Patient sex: F
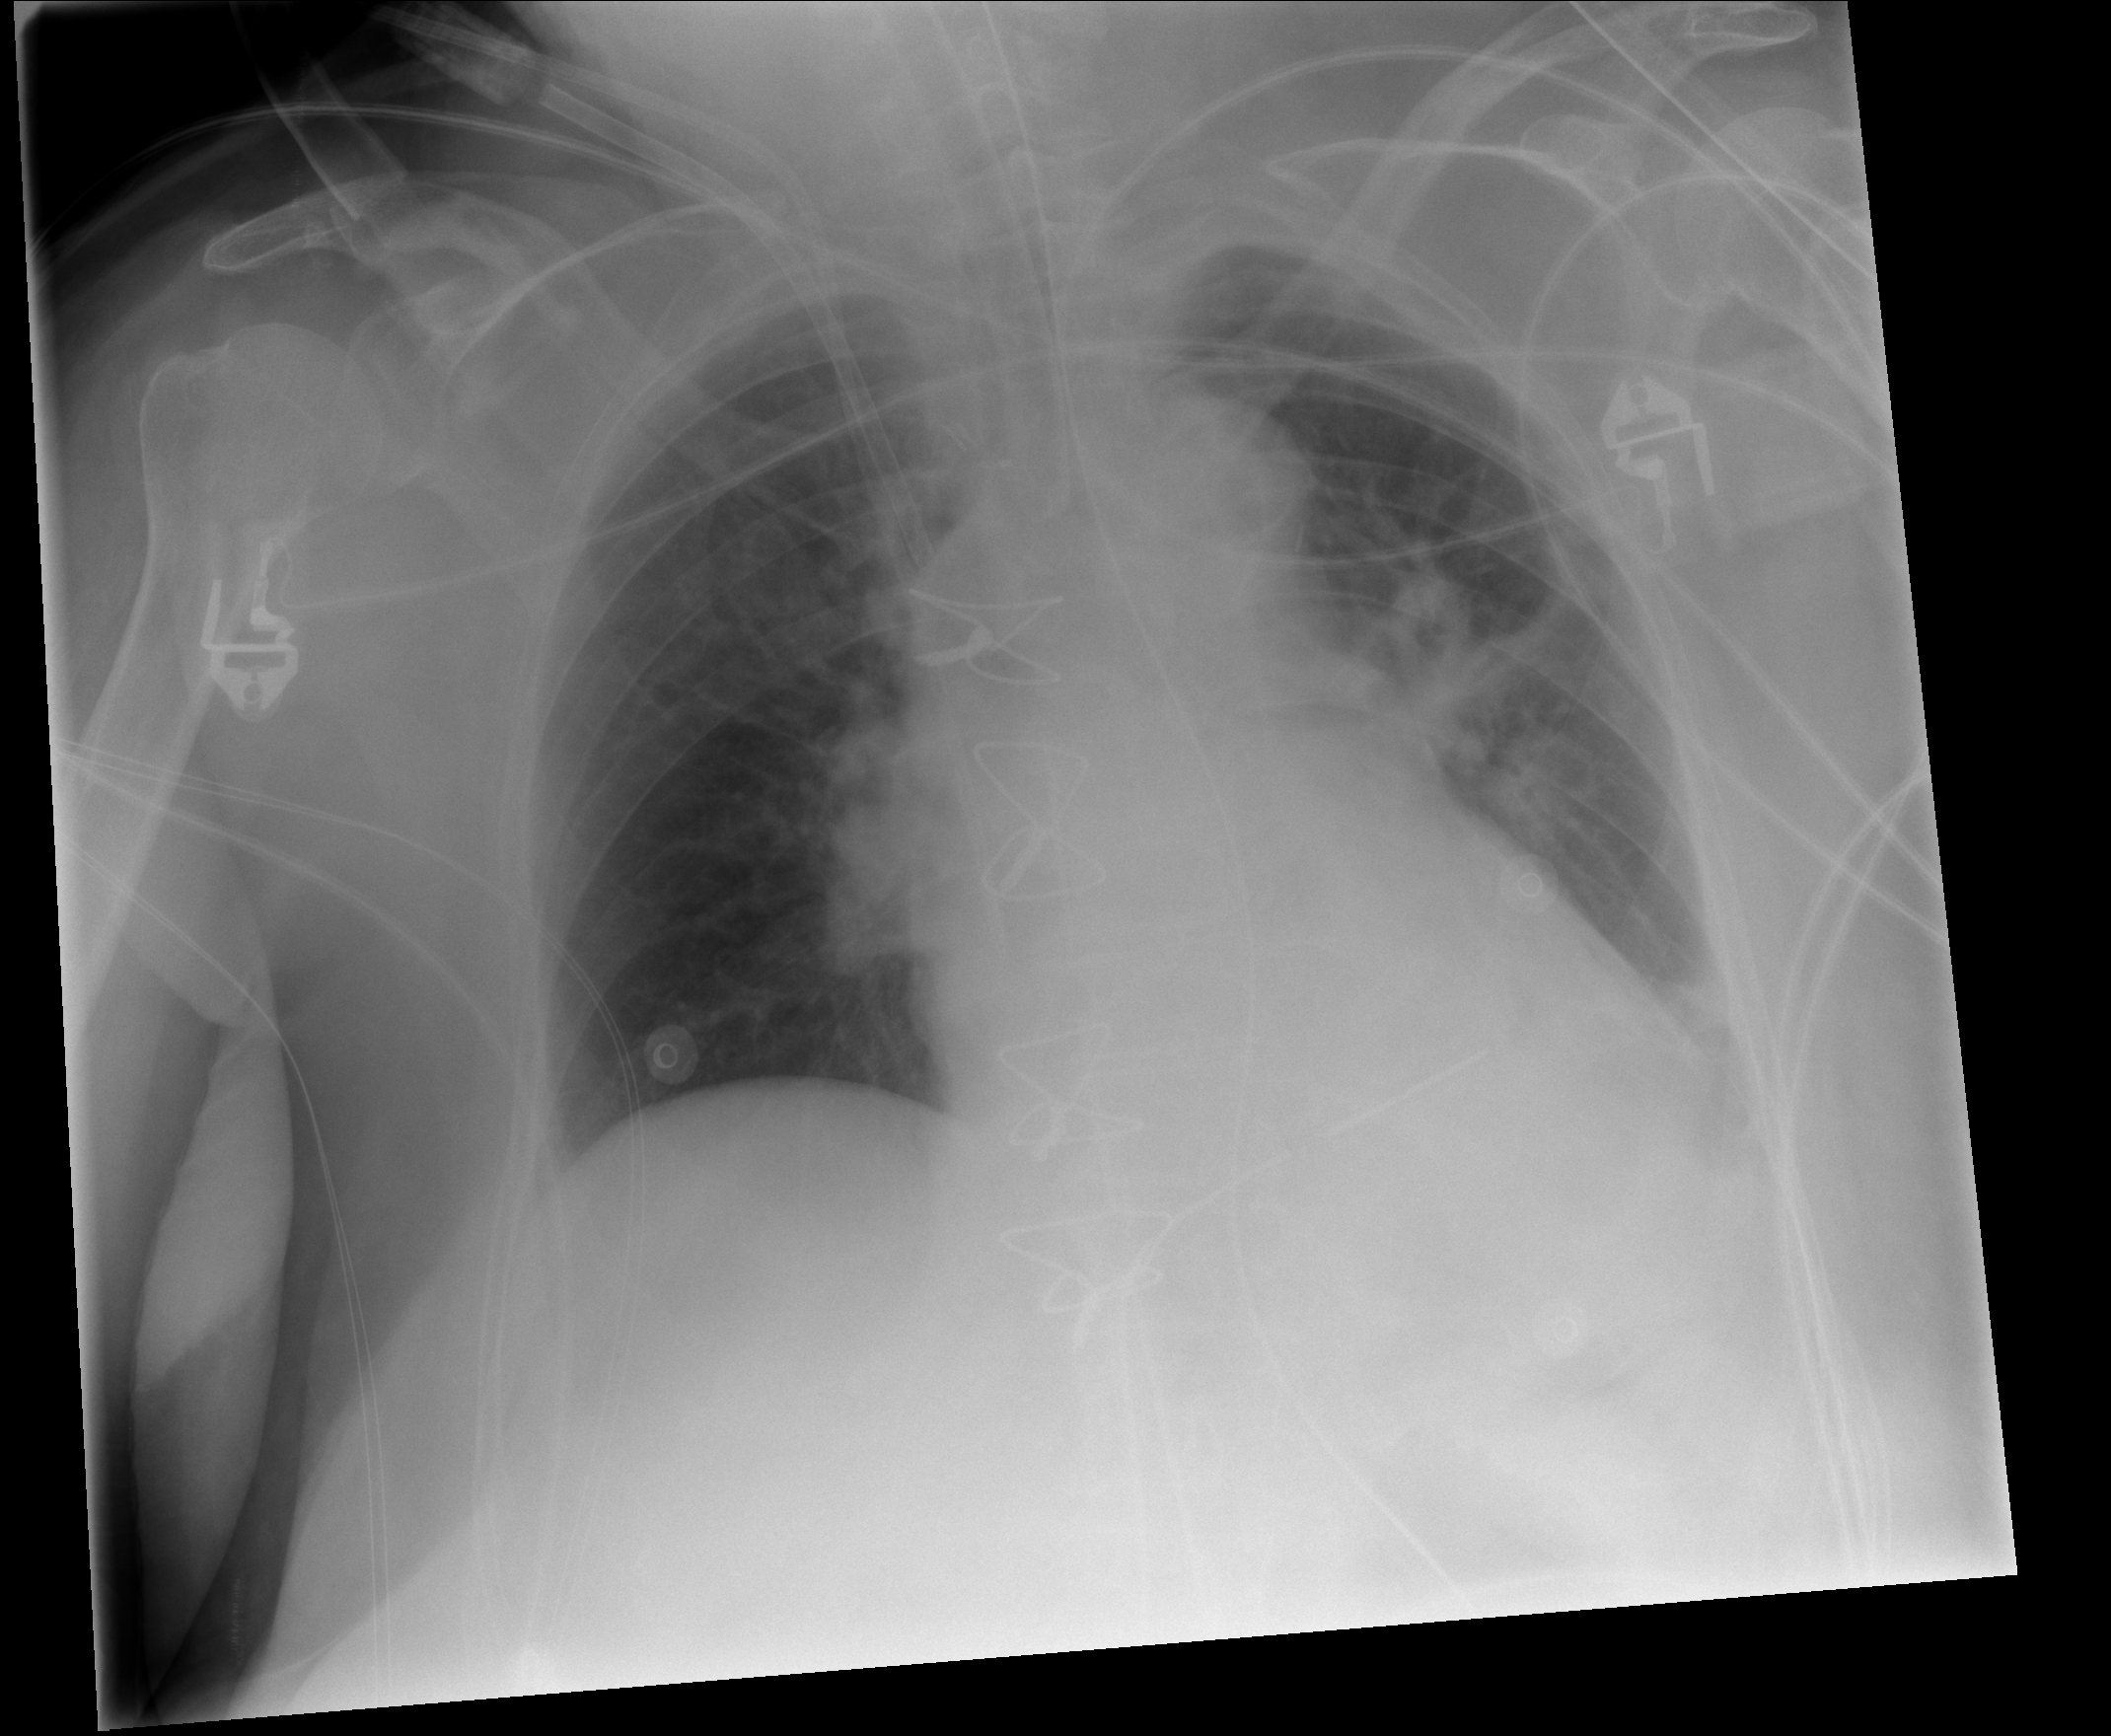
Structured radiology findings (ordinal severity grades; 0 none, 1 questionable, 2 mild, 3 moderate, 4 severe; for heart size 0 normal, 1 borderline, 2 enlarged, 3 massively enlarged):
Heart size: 2
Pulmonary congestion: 2
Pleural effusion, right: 0
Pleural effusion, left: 1
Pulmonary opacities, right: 0
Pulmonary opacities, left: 1
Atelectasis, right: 0
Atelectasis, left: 2